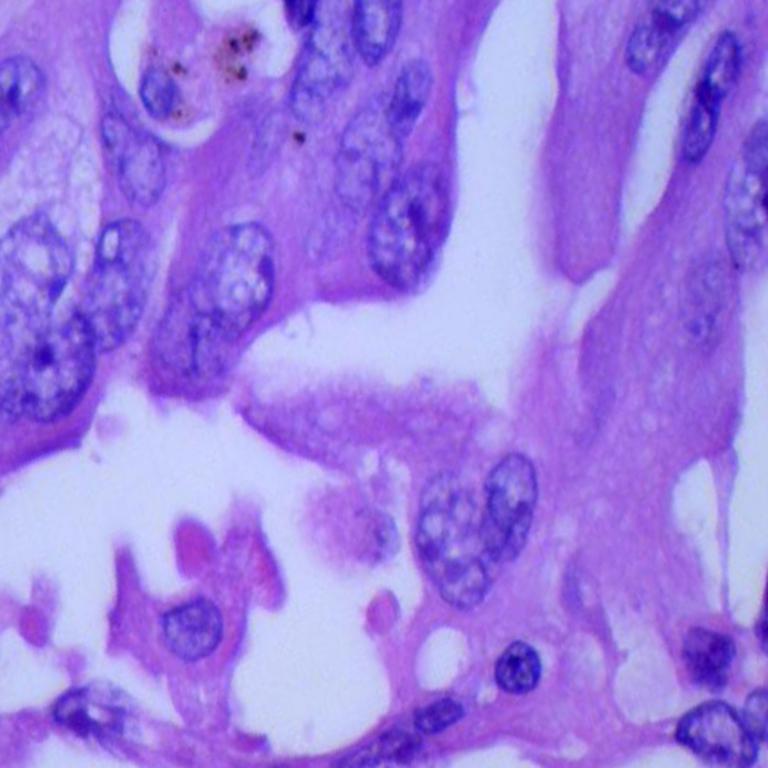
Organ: lung
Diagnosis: adenocarcinomas